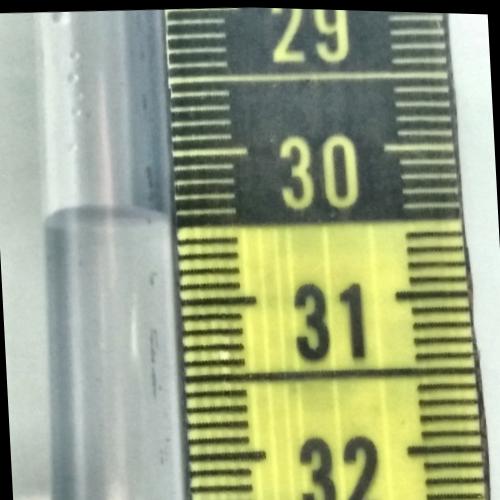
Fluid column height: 30.4 cm